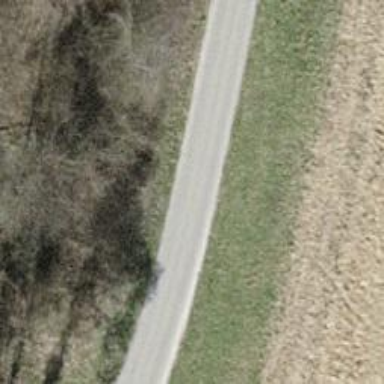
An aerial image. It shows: Unclassified road with asphalt surface.